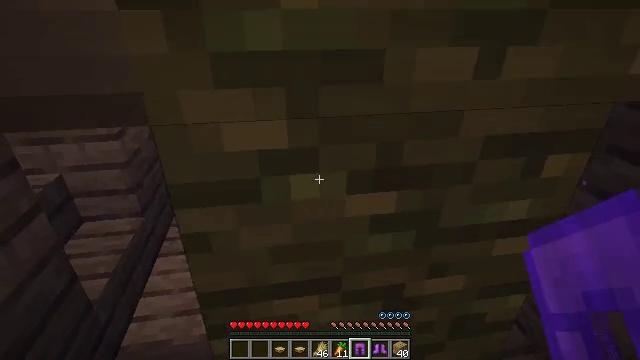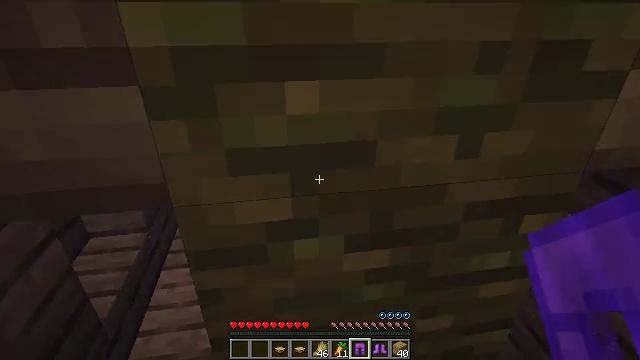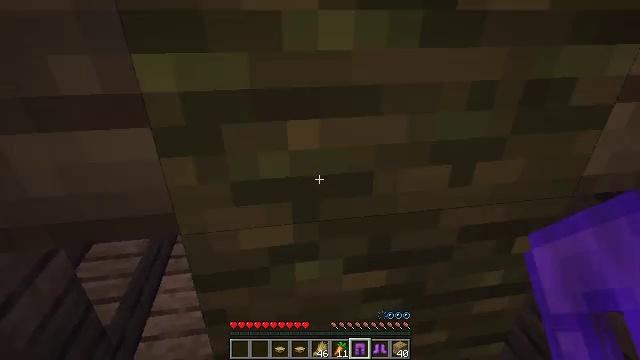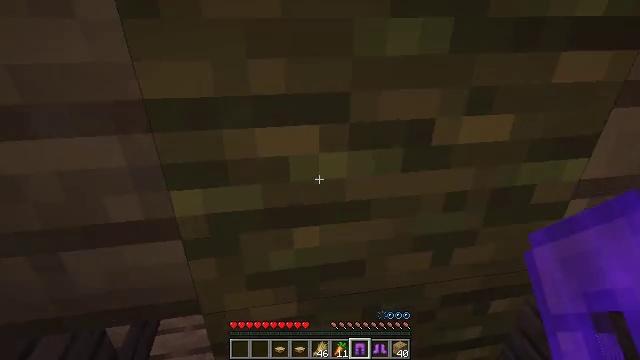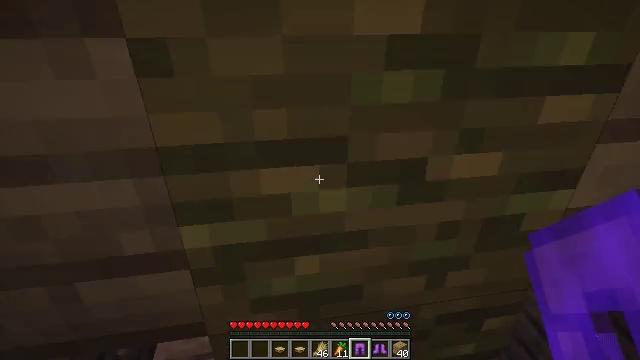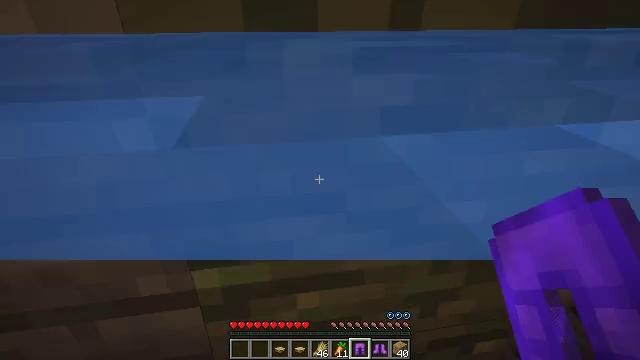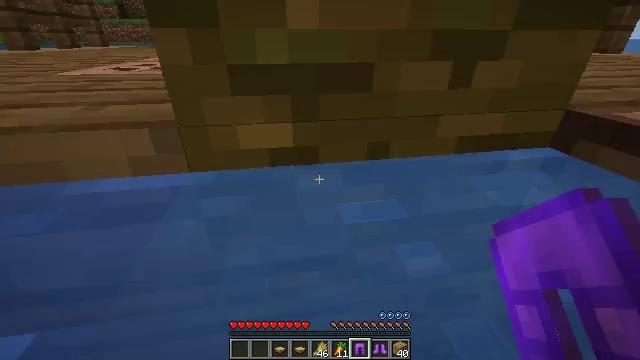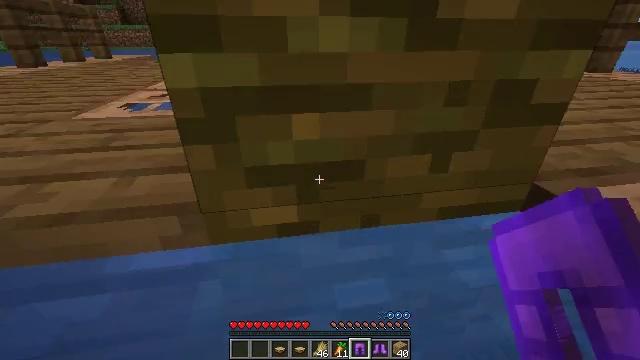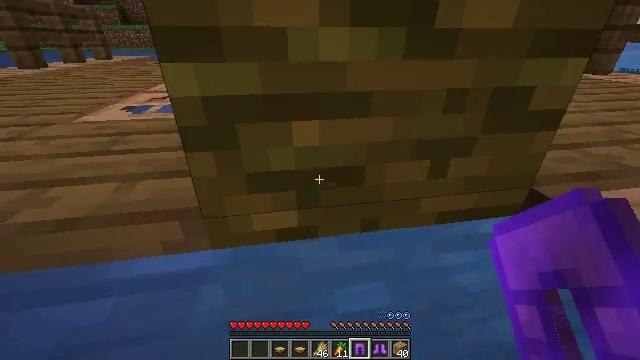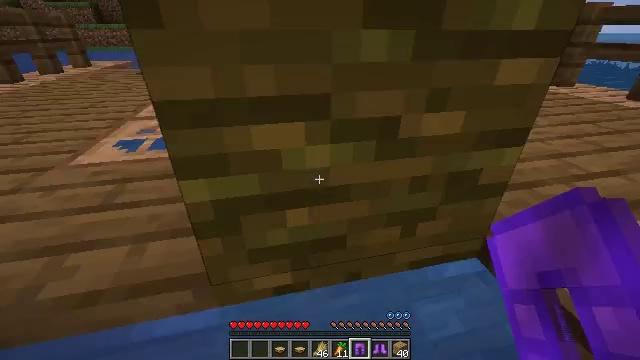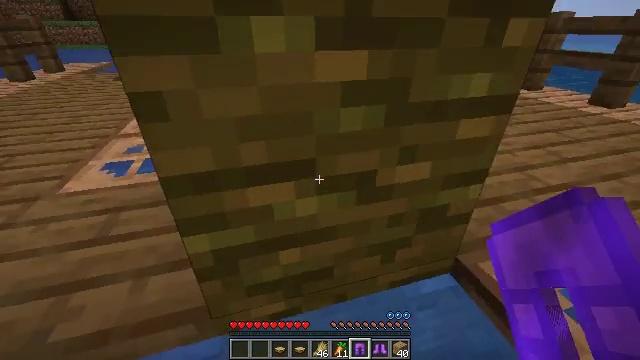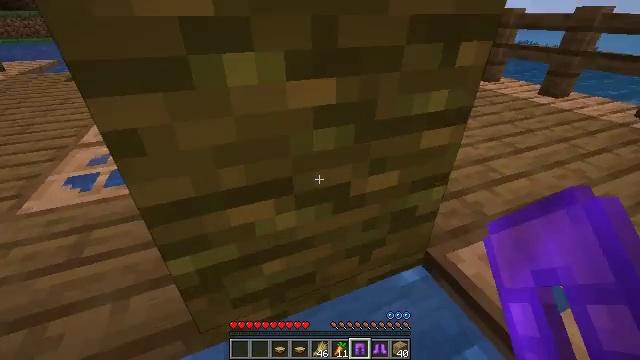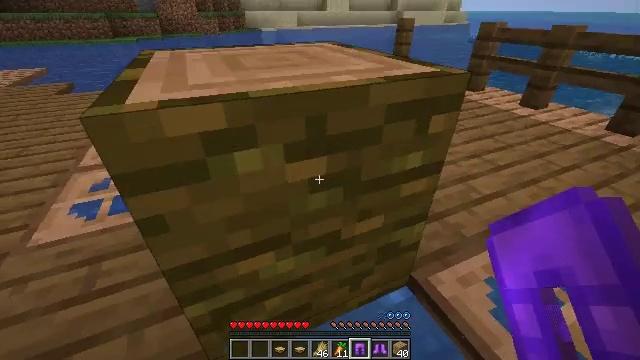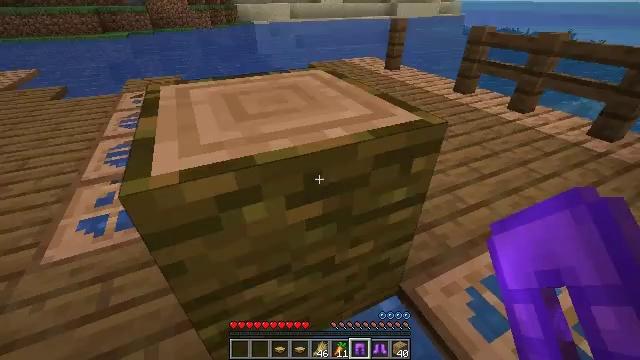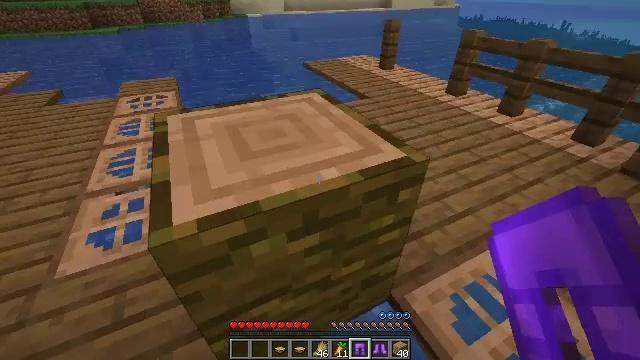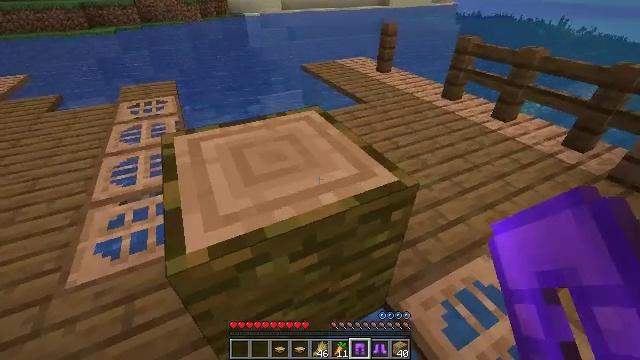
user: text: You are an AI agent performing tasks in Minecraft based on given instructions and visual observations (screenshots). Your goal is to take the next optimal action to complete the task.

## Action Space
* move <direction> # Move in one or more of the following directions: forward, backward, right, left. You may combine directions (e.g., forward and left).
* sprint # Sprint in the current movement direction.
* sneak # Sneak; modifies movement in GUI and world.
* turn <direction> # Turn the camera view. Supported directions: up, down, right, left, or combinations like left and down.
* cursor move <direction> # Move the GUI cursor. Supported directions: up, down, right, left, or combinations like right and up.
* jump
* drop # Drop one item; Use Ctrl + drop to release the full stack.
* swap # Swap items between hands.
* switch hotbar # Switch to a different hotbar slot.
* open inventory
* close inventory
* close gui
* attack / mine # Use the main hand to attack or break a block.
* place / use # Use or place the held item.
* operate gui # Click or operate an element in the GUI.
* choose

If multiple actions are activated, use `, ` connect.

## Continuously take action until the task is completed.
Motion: motion action
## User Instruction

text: Remove a suspicious stew from the inventory.
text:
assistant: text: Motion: jump
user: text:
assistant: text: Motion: jump
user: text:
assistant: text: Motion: jump
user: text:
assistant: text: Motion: jump
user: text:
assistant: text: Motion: jump
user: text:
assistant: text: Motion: jump
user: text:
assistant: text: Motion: jump
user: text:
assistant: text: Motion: jump
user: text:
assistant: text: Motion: turn right and down, jump
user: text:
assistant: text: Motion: turn right and down, jump
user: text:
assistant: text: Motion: turn right and down, jump
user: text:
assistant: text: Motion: turn right, jump
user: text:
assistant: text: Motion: turn right and down, jump
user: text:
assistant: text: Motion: turn right and down, jump
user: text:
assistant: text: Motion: jump
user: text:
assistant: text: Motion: turn down, jump
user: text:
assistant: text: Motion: turn left and down, jump
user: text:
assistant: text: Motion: turn left, jump
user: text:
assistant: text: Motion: jump
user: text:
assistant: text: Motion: jump
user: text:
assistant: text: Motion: jump
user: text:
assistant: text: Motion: jump
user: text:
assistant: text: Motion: turn left and up, jump
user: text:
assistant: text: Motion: turn left and up, jump
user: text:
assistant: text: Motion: turn left and up, jump
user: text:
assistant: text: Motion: turn left and up, jump
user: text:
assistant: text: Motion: move left, jump
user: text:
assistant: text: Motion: move left, jump
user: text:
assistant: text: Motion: move left, use / place, jump
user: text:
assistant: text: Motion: move left, use / place, jump